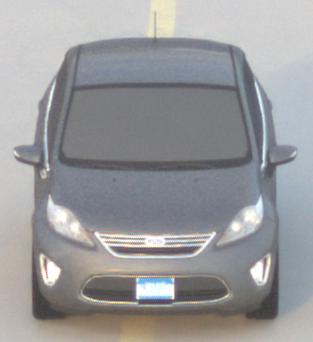
Make: Ford
Model: Fiesta
Detailed model: ’09 Sedan (seventh series)
Model produced from: 2010
Model produced until: 2017
Doors: 4
Color: gray
Road condition: dry road
Daytime: sunrise or sunset
Contrast: low contrast